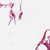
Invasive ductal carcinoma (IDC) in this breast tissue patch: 0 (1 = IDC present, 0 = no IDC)